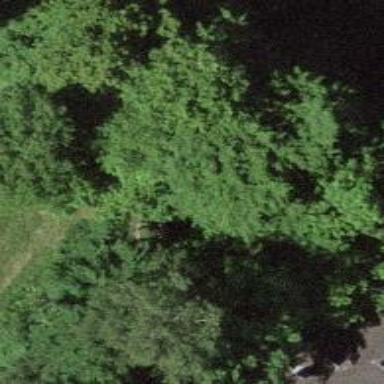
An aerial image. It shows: Grassy path.